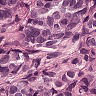
Metastatic tissue present: yes